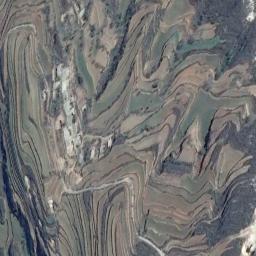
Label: terrace